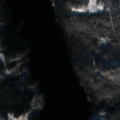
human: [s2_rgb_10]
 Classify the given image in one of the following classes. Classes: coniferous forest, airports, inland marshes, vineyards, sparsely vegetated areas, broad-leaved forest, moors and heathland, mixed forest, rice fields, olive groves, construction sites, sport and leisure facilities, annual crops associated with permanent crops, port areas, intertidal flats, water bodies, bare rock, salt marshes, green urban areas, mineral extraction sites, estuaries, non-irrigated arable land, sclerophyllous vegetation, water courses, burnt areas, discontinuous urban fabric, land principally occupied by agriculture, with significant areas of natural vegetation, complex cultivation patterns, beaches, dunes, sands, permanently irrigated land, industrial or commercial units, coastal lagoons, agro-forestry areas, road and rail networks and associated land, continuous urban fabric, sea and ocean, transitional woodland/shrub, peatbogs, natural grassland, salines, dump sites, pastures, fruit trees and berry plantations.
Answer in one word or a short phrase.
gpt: coniferous forest, mixed forest, water bodies